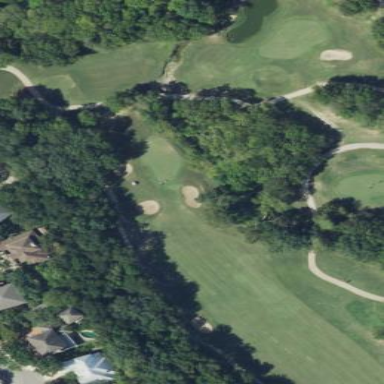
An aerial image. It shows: Golf fairway in the image.